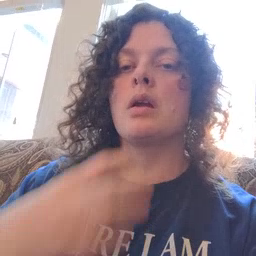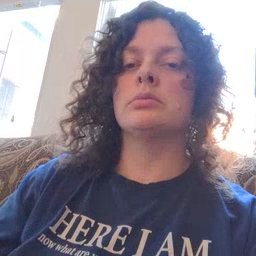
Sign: hot